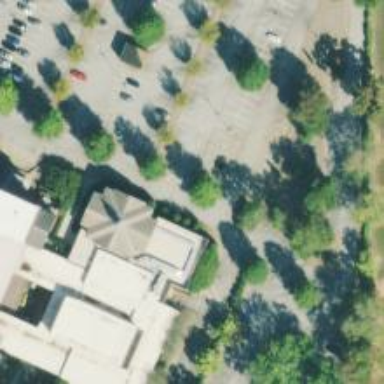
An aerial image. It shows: View of university building.